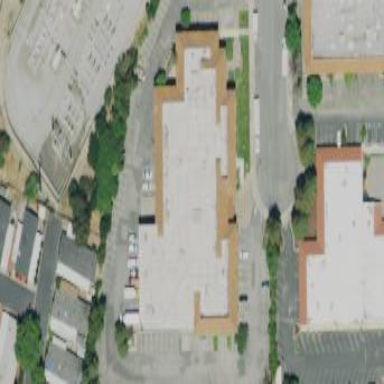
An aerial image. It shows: Commercial building.